Field crop: maize
Growth stage: 2
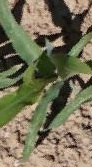
Species: maize